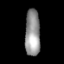
Tissue: lung
Cell type: Epithelial cells
Senescence score: 0.2168
Nuclear area (px): 685
Mean DAPI intensity: 148.761